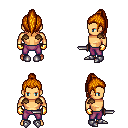
a pixel art fantasy rpg character, male body template, human, tanned skin, leather shoulder armor, magenta pants, dark blonde long topknot hairstyle, gold gloves, metal boots, dagger, four views (front, back, left, right), 2x2 character sprite sheet, small pixel art, hard edges, no anti-aliasing